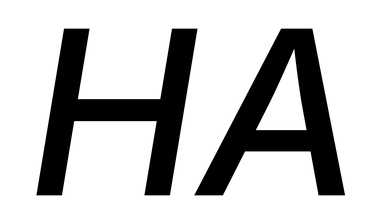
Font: Inter-Italic_Medium_Italic